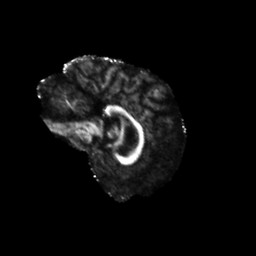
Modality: FA
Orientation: sagittal
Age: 68
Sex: female
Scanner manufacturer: siemens
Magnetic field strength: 3 T
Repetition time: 5.47 s
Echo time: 0.0854 s